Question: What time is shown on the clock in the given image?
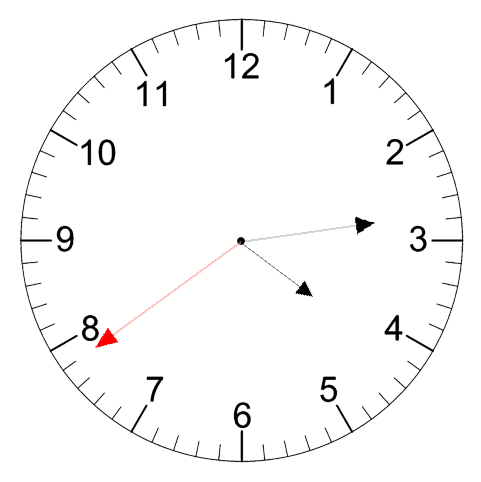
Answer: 04:13:39